Question: I was planning to make full screen sections for a page and it was all working well until it decided not to work. I am not sure what is wrong with it but if anyone could tell me I would be grateful.
Divs:
'''
<div class="container1">
<a href="#cont1">
<img src="down.png"></img>
</a>
<h1>Day</h1>
<p>
Lorem ipsum dolor sit amet, consectetur adipiscing elit. Mauris gravida ultricies suscipit. Integer in luctus enim, id varius velit. Suspendisse potenti. Quisque feugiat lectus eget est suscipit, eget aliquam mauris pharetra. Fusce aliquet dui nec mi
pulvinar, eu volutpat diam volutpat. Integer eget neque facilisis, ornare felis ac, vulputate eros. Etiam et accumsan erat. Aenean porttitor egestas justo et vestibulum. Donec gravida dignissim neque id vehicula. Ut non nunc ut lectus placerat tempor.
Sed porttitor ullamcorper eros, sed eleifend felis. Class aptent taciti sociosqu ad litora torquent per conubia nostra, per inceptos himenaeos. Quisque mauris erat, consequat sed nulla et, volutpat accumsan leo. Mauris cursus aliquet magna, eu facilisis
velit scelerisque vitae. Aliquam tristique id nisl in pulvinar. Vestibulum non adipiscing dui, a commodo lorem.
</p>
</div>
<div class="container2">
<a href="#cont">
<img src="up.png"></img>
</a>
<h2>Night</h2>
<p name=cont1>Lorem ipsum dolor sit amet, consectetur adipiscing elit. Mauris gravida ultricies suscipit. Integer in luctus enim, id varius velit. Suspendisse potenti. Quisque feugiat lectus eget est suscipit, eget aliquam mauris pharetra. Fusce aliquet dui nec mi
pulvinar, eu volutpat diam volutpat. Integer eget neque facilisis, ornare felis ac, vulputate eros. Etiam et accumsan erat. Aenean porttitor egestas justo et vestibulum. Donec gravida dignissim neque id vehicula. Ut non nunc ut lectus placerat tempor.
Sed porttitor ullamcorper eros, sed eleifend felis. Class aptent taciti sociosqu ad litora torquent per conubia nostra, per inceptos himenaeos. Quisque mauris erat, consequat sed nulla et, volutpat accumsan leo. Mauris cursus aliquet magna, eu facilisis
velit scelerisque vitae. Aliquam tristique id nisl in pulvinar. Vestibulum non adipiscing dui, a commodo lorem.
</p>
</div>
'''
Css:
'''
body {
background-image: url('http://media-cache-ec0.pinimg.com/736x/b8/02/64/b80264c12c88eac19d5e4c8597d051e1.jpg');
background-attachment: fixed;
background-size: cover;
font-family: 'Roboto', sans-serif;
text-align: center;
color: white;
height: 100%;
text-shadow: black 0 0 4px;
}
p {
height: 100%;
}
.container1 {
position: absolute;
height: 100%;
}
.container2 {
width: 100%;
background-image: url(http://ak7.picdn.net/shutterstock/videos/<PHONE>/preview/stock-footage-blurred-background-of-moving-lights-from-a-road-of-traffic-at-night-time.jpg);
background-attachment: fixed;
background-size: cover;
margin: 0;
position: absolute;
left: 0;
height: 100%;
}
img {
max-width: 15vw;
height: auto;
}
.container1 img {
position: absolute;
top: 0;
left: 0;
}
.container2 img{
position: absolute;
left: 0;
}
h1 {
font-size: 15vw;
}
h2{
font-size: 15vw;
}
'''
Please ignore any compatability issues or wrong use of certain tags, im working on it.
Broken Result:

Im wanting the day part to be full height
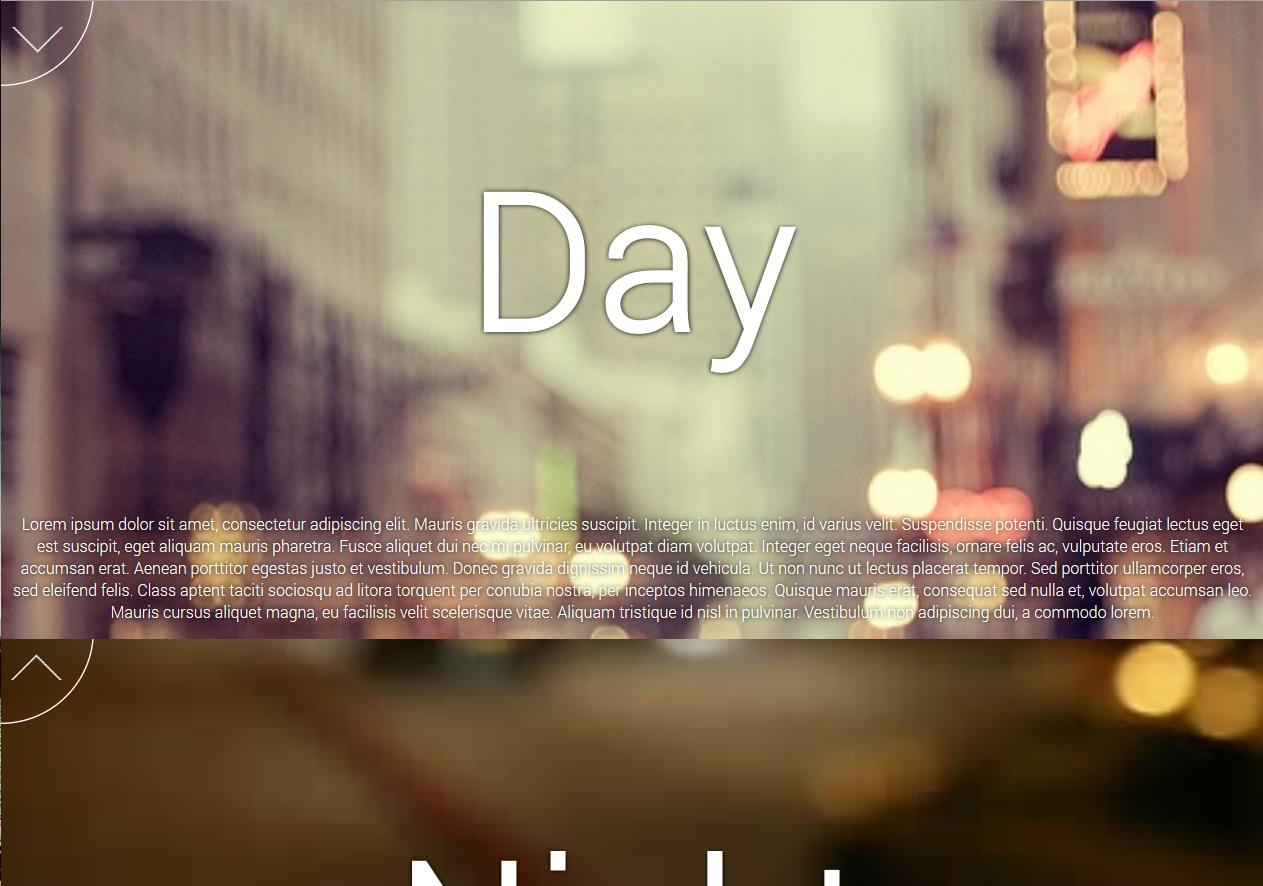
Answer: Not only 'body', but 'html' tag should be set to 'height: 100%' as well. Percentage height property is calculated relative to the parent, and, as it turns out, 'body' isn't the highest one, 'html' is.